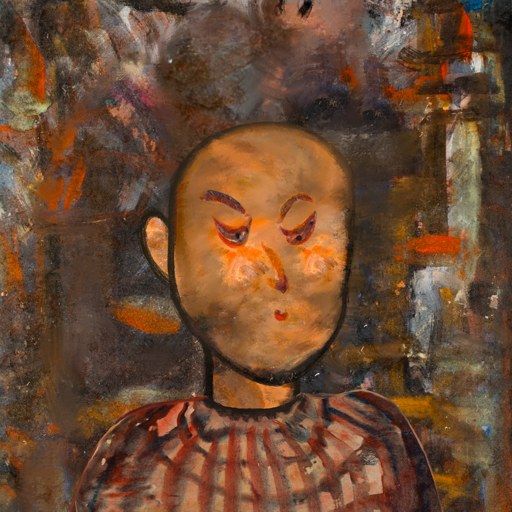
Background: GypsyQueen, Head And Neck Side: Gypsy_Queen, Face Side: Hypocrite, Bust: Orphan, Hair Side: Blank, Head Accessory: Blank, Second Necklace: Blank, Necklace: Blank, Baby: Blank